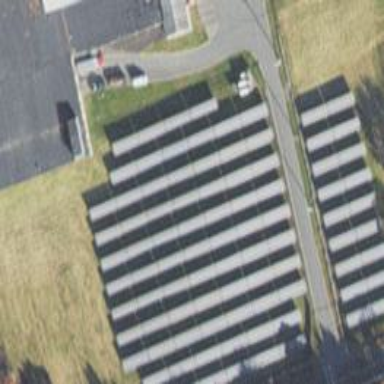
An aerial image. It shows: Solar power plant generating electricity through photovoltaic panels.